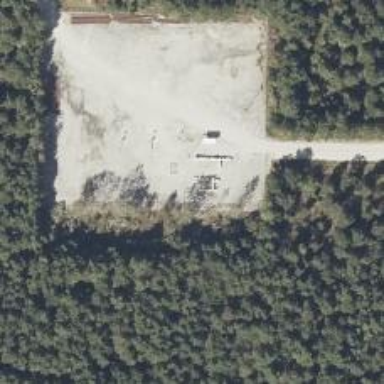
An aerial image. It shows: Petroleum well.